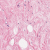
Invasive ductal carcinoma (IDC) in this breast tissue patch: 0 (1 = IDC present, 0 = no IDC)